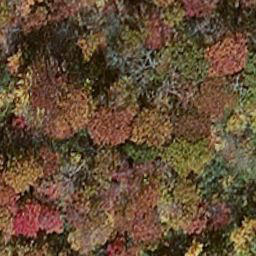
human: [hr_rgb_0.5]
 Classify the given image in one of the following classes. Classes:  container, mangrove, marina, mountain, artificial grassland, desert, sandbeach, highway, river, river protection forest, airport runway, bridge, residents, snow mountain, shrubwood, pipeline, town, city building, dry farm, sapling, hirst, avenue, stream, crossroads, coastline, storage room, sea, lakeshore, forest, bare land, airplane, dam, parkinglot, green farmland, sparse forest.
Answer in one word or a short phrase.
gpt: mangrove